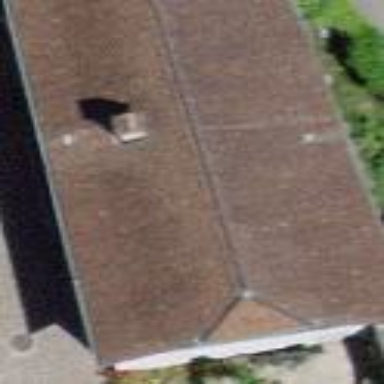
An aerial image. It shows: Building with half-hipped roof made of roof tiles.